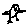
Label: bird